Field crop: tomato
Growth stage: 2
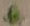
Species: solanum